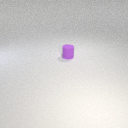
small purple rubber cylinder